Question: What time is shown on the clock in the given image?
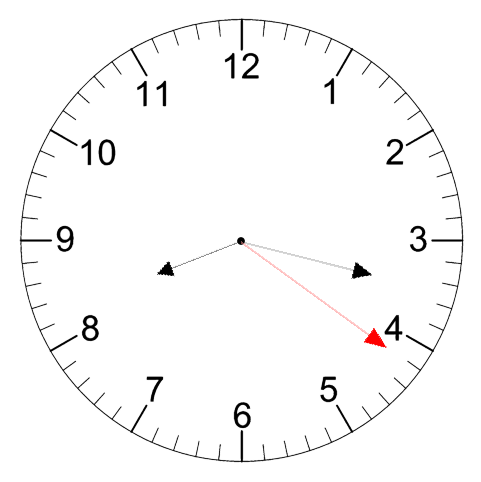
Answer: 08:17:21